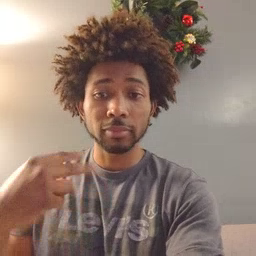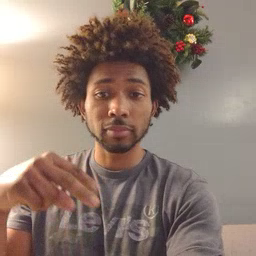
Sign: dance